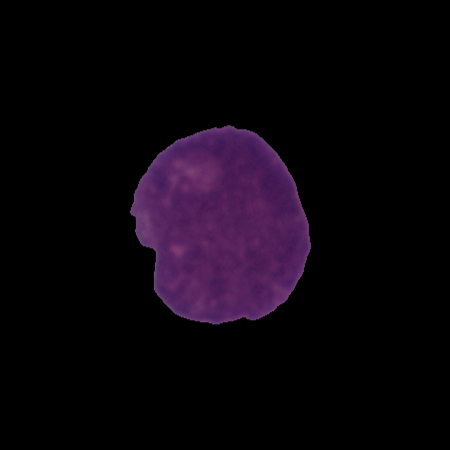
Label: cancer